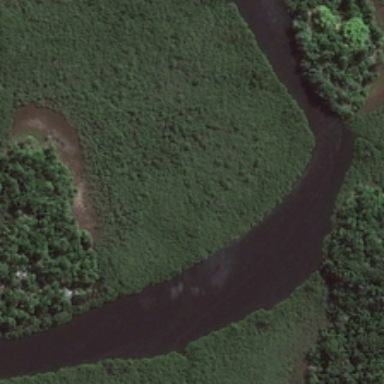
The river is very long and wide .